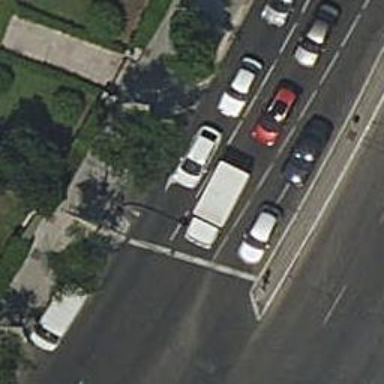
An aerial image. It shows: Road with traffic signals.